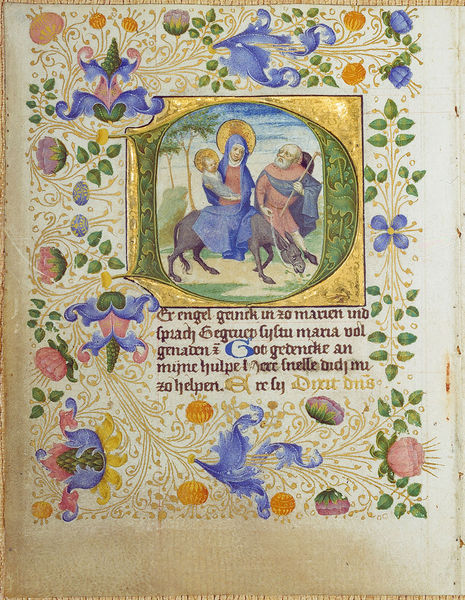
Titel: Lochner-Gebetsbuch
Künstler: Stefan Lochner
Institution: Darmstadt, Universitäts- und Landesbibliothek
Schlagwörter: baum, blau, blätter, umhang, gelb, grün, sitzen, blumen, braun, frau, schmuck, zeichnung, rot, ornament, tragen, bild, kirche, gold, kind, rosa, esel, reiten, schrift, papier, ziehen, verzierung, deutsch, buch, text, buchstabe, lilie, verziert, heiligenschein, knospen, jesus, heilige, maria, jerusalem, aureole, josef, buchmalerei, chronik, nazareth